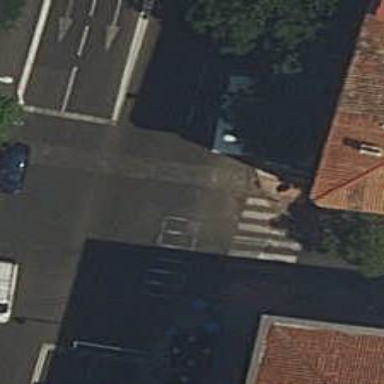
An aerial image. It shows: Road with traffic signals.